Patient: sex F, age 44
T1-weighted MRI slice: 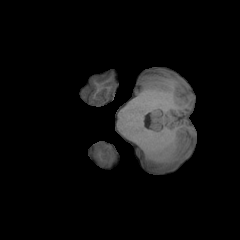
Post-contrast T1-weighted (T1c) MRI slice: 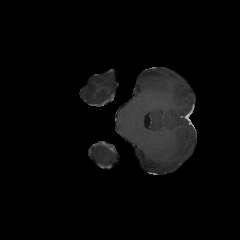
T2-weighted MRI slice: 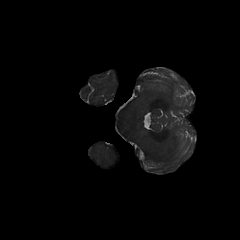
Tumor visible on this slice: no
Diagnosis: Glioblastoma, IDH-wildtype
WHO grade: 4